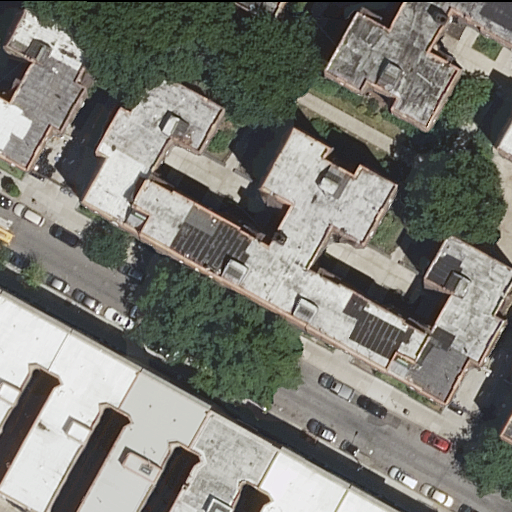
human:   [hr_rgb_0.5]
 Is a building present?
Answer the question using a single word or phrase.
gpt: yes

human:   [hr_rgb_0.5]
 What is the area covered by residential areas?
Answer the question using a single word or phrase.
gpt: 2290m2

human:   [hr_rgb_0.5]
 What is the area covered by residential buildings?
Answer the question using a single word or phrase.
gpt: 3392m2

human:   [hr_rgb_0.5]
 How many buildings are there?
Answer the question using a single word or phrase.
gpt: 10

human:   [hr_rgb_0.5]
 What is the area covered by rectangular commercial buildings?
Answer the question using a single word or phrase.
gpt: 0m2

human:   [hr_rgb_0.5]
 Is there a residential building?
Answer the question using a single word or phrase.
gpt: yes

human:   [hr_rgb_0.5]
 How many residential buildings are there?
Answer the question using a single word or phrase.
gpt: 10

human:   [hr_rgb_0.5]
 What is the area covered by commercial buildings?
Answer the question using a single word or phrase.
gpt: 0m2

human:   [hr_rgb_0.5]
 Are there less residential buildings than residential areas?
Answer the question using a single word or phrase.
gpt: no

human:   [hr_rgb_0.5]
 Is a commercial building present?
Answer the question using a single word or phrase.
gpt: no

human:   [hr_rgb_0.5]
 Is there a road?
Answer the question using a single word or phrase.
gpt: yes

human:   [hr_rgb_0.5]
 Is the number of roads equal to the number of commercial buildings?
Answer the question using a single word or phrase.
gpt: no

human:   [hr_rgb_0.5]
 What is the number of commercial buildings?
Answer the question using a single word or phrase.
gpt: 0

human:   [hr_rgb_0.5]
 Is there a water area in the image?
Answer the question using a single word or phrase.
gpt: no

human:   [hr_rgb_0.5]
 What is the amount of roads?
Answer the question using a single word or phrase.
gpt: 1

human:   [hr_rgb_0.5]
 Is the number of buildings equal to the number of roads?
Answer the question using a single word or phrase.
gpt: no

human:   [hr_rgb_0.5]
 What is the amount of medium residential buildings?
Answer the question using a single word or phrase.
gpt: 6

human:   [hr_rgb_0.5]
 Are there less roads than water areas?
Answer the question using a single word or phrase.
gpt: no

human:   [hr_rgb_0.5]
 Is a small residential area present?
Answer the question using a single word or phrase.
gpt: no

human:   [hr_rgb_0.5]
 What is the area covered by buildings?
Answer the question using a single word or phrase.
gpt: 3392m2

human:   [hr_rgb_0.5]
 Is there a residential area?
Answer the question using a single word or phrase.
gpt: yes

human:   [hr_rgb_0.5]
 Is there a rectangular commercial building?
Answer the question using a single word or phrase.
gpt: no

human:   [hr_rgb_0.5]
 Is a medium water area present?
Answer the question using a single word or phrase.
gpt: no

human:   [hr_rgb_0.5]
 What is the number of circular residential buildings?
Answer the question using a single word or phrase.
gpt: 0

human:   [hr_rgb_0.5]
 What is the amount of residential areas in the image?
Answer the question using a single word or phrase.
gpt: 1

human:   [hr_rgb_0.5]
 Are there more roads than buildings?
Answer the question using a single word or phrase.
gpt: no

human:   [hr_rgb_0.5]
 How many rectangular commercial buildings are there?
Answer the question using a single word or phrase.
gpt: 0

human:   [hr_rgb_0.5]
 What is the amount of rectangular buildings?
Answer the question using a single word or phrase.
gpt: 2

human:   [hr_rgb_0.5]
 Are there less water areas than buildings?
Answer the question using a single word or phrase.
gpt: yes

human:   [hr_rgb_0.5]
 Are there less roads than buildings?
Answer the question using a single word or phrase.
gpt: yes

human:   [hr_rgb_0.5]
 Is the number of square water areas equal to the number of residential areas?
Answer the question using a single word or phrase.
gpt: no

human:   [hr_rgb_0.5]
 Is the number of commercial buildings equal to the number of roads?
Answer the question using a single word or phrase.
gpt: no

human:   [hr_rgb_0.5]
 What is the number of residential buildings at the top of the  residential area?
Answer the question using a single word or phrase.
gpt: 3

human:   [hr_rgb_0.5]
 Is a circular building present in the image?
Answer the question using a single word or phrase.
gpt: no

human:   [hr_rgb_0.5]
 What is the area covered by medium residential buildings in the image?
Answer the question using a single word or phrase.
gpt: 1667m2

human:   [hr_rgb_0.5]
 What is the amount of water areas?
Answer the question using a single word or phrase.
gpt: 0

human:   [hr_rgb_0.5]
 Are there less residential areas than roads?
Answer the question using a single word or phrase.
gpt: no

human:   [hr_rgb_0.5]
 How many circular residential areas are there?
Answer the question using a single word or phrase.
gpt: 0

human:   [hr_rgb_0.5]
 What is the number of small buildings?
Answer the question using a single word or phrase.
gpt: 2

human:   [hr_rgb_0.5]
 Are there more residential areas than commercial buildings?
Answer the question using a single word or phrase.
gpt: yes

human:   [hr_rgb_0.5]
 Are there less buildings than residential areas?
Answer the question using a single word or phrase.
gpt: no

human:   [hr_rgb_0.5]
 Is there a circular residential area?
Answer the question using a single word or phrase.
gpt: no

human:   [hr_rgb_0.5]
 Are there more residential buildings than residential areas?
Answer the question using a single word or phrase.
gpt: yes

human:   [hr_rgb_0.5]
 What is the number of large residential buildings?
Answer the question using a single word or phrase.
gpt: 2

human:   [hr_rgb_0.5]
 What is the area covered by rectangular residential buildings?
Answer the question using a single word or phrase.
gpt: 24m2

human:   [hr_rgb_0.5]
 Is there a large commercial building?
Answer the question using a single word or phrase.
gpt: no

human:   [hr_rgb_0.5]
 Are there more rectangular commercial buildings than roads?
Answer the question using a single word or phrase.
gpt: no

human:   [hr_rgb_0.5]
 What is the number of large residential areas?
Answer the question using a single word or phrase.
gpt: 1

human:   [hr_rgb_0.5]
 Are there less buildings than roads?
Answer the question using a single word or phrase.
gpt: no

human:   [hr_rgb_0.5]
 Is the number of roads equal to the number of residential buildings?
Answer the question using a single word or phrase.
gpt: no

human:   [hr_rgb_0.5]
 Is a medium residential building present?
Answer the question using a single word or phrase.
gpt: yes

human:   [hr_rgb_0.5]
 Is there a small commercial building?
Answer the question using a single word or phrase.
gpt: no

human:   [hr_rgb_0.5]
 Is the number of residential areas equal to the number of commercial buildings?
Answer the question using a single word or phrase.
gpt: no

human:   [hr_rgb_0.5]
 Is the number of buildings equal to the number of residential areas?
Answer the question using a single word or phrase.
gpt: no

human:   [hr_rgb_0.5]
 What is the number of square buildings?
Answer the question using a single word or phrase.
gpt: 0

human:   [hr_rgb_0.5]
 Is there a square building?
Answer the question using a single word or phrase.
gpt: no

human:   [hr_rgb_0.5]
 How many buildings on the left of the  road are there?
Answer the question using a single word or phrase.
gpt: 4

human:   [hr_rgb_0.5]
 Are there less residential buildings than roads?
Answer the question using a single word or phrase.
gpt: no

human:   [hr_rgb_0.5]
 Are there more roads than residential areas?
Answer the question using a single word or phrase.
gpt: no

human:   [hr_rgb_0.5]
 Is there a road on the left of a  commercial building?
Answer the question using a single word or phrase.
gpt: no

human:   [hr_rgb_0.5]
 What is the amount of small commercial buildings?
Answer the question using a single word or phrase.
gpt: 0

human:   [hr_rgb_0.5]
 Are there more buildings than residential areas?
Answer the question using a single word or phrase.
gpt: yes

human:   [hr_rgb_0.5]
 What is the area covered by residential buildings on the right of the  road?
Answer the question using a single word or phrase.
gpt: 1863m2

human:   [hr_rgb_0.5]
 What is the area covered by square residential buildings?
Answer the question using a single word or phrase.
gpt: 0m2